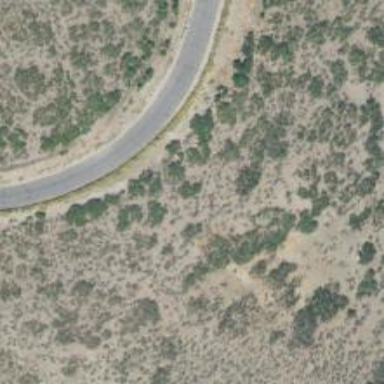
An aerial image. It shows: Unclassified road.